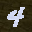
Label: 4